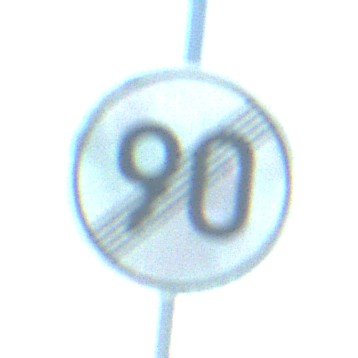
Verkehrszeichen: EndeGeschwindigkeit90
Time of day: Midday
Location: Outdoor (Special)
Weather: PartlyCloudy
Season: NotSpecified
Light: Natural